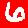
Digit: 6